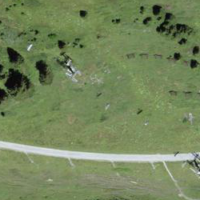
EUNIS habitat code: 23
Species observed at this site:
Campanula thyrsoides